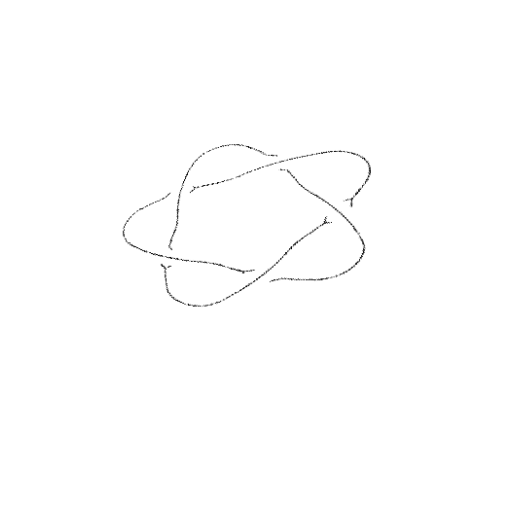
Crossing number: 5